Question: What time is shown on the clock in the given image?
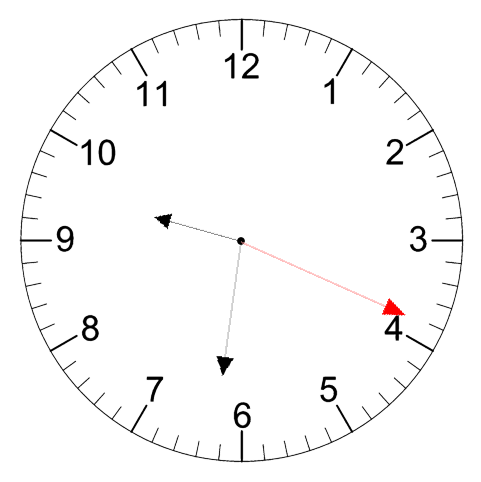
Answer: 09:31:19